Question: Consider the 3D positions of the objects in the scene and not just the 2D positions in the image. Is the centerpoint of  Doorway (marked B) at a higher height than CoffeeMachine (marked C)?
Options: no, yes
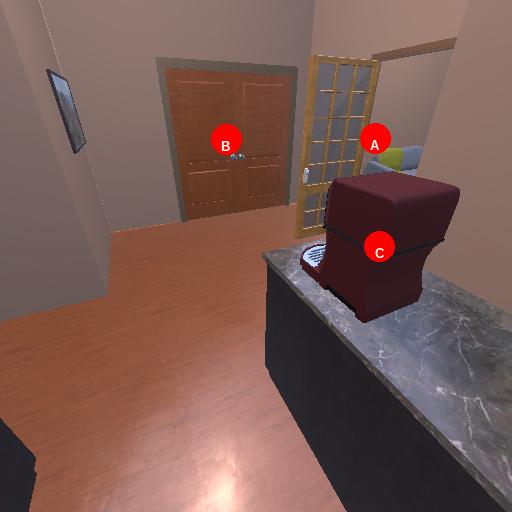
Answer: no